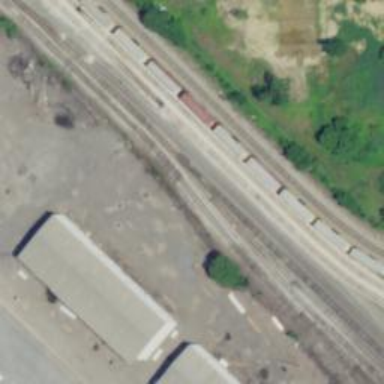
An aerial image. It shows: Railway siding for service.